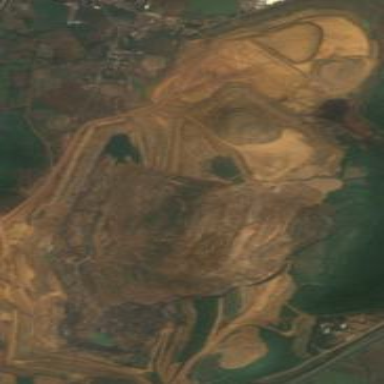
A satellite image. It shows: Quarry area.